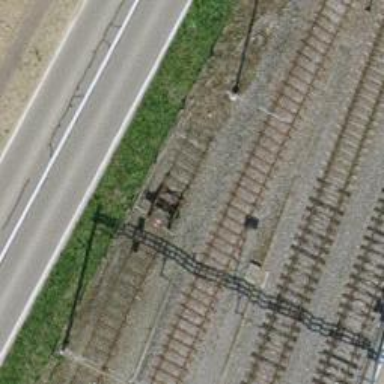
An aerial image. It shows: Single railway spur track.